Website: slack
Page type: payment
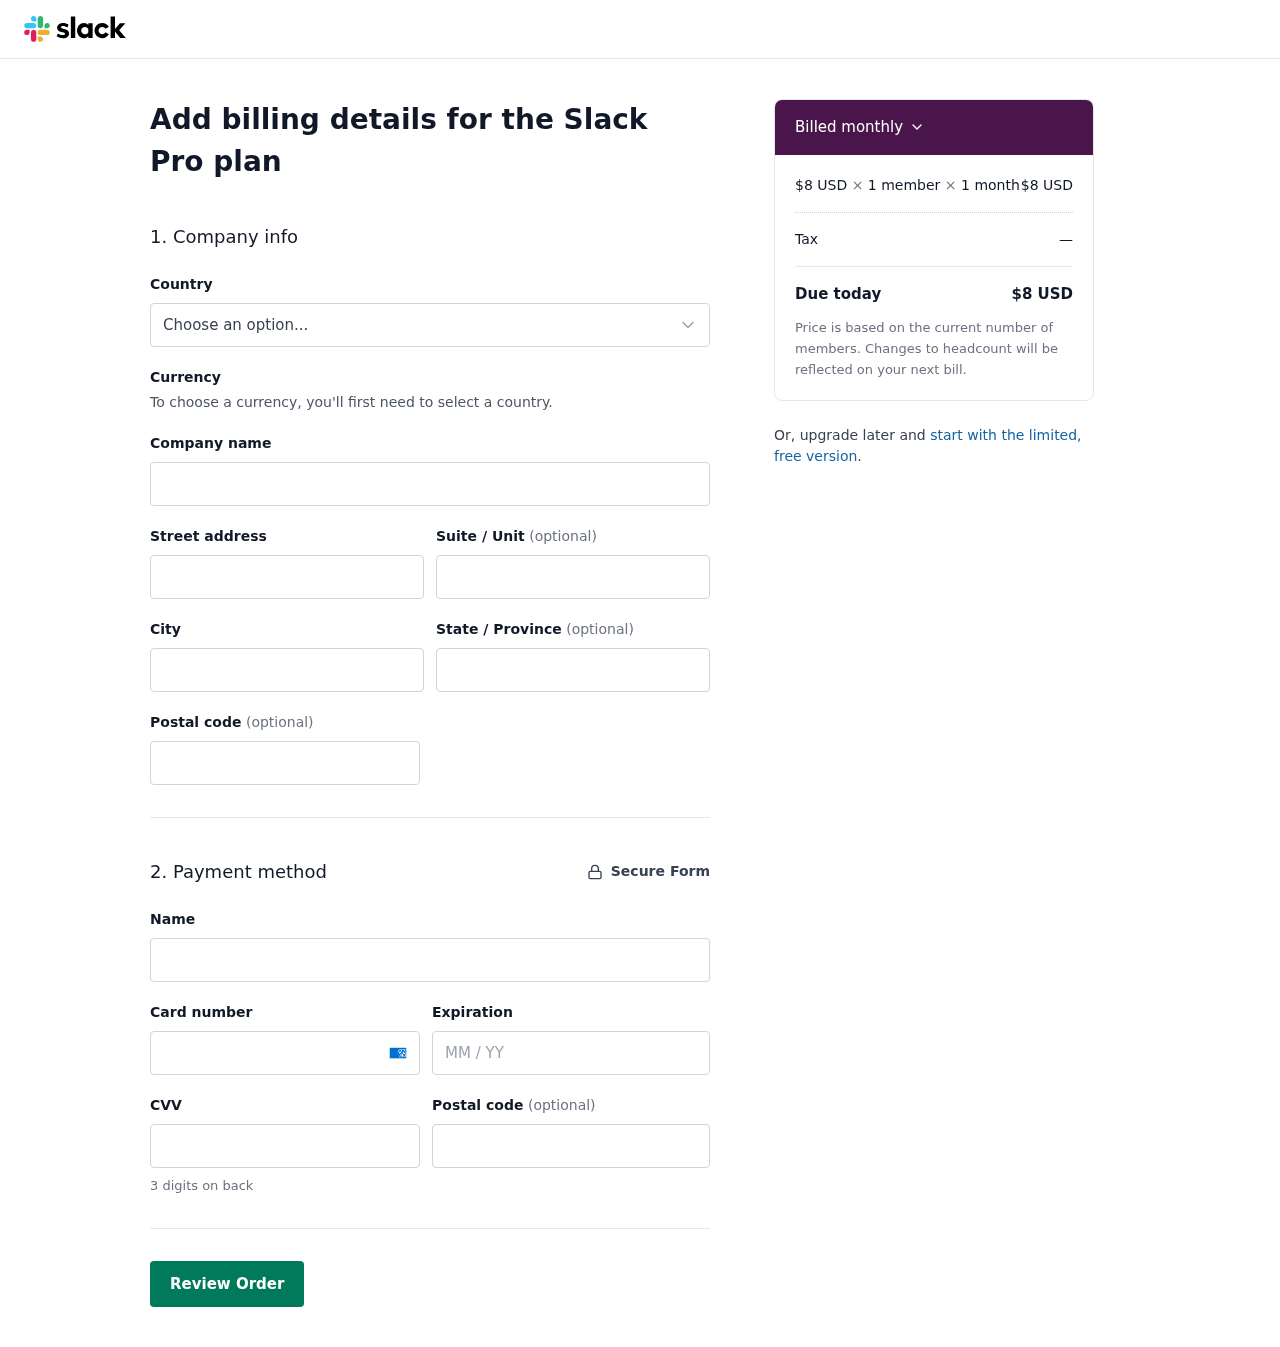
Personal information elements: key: PII_COUNTRY
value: United States
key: PII_STREET
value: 1865 Wong Fields Apt. 480
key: PII_STREET2
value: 571 Angela Lodge Apt. 233
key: PII_CITY
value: Burnsfurt
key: PII_STATE
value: AS
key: PII_POSTCODE
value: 67610
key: PII_FULLNAME
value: Rhonda Garza
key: PII_CARD_NUMBER
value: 3450 3850 0232 032
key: PII_CARD_EXPIRY
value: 06/27
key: PII_CARD_CVV
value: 9755
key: PII_POSTCODE2
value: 03404
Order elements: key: ORDER_PRICE_PER_MEMBER
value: $8 USD
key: ORDER_NUM_MEMBERS
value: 1 member
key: ORDER_NUM_MONTHS
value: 1 month
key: ORDER_SUBTOTAL
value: $8 USD
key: ORDER_TAX
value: —
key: ORDER_TOTAL
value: $8 USD